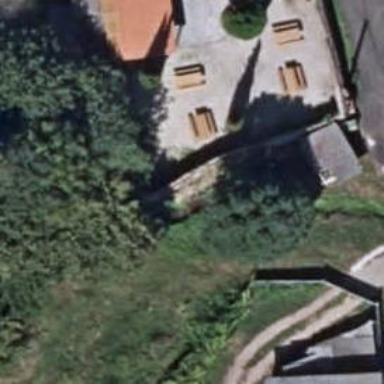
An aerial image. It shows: Picnic table located in leisure land area.